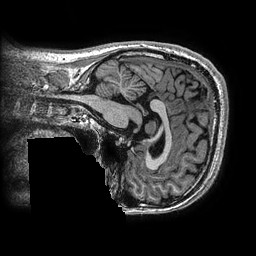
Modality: T1w
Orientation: sagittal
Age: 22
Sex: male
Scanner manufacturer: ge
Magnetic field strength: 3 T
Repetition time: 0.00668 s
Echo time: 0.00294 s